Field crop: maize
Growth stage: 2
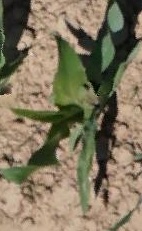
Species: maize